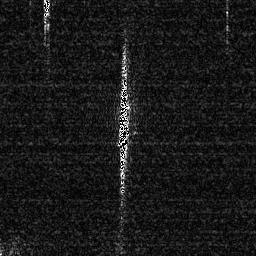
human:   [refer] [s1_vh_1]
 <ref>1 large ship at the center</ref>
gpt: <box>[[44, 17, 50, 76, 0]]</box>